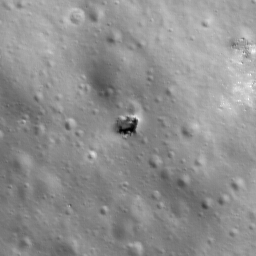
Pit: Harriot 1
Host crater: Harriot
Host type: impact_melt
Lunar coordinates: latitude 33.293, longitude 114.291